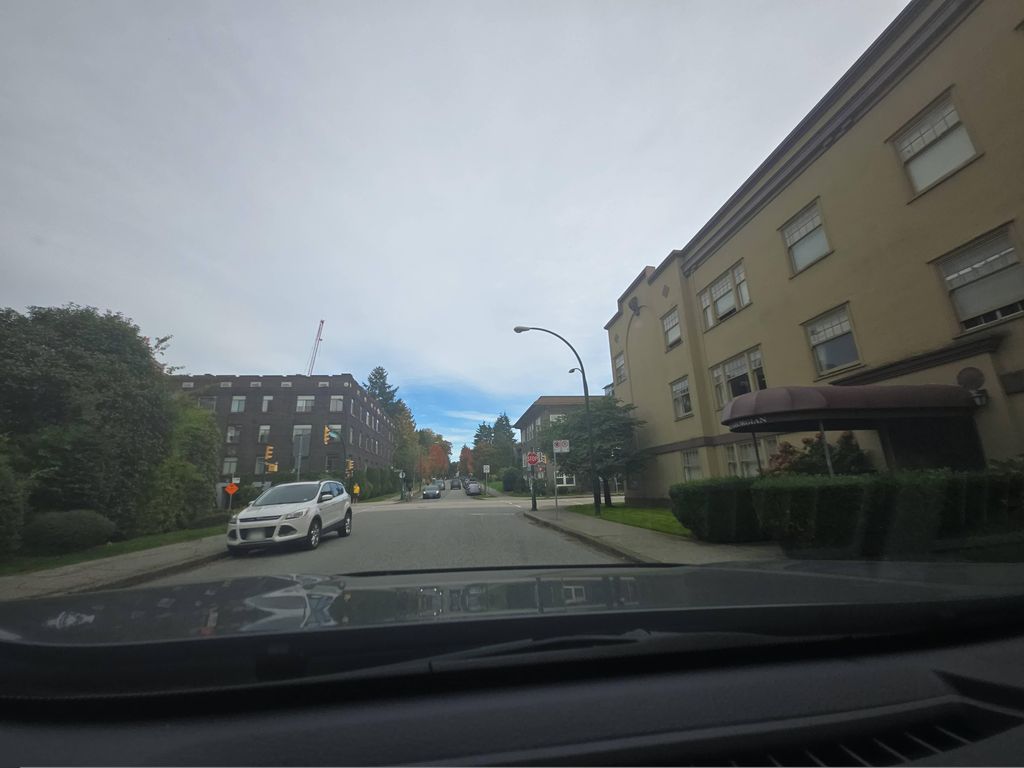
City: vancouver